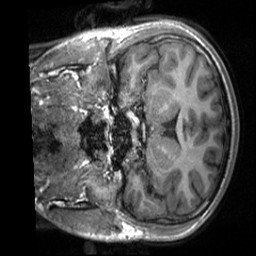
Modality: T1w
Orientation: coronal
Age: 21
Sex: male
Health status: healthy
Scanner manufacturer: siemens
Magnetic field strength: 3 T
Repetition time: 2 s
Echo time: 0.00232 s